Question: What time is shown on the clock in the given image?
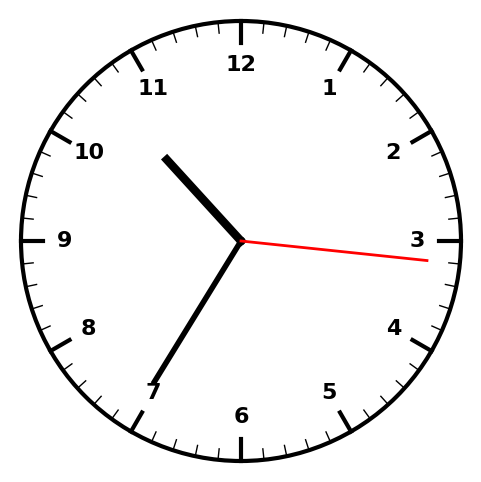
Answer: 10:35:16